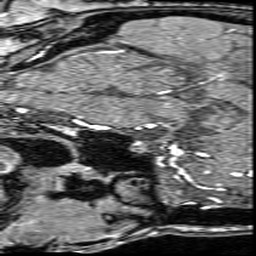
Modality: angio
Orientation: sagittal
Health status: ill
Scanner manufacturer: philips
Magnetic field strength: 3 T
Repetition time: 0.01878 s
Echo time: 0.003494 s